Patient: sex M, age 73
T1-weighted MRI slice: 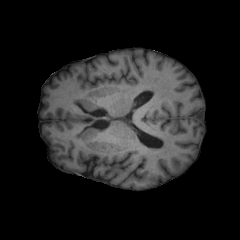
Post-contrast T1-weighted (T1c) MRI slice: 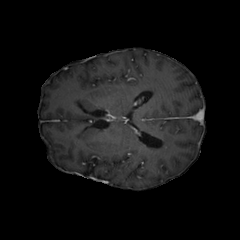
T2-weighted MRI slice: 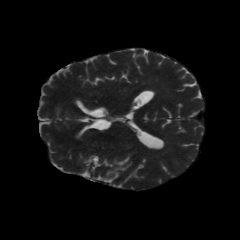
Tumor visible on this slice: no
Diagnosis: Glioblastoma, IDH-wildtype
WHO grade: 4